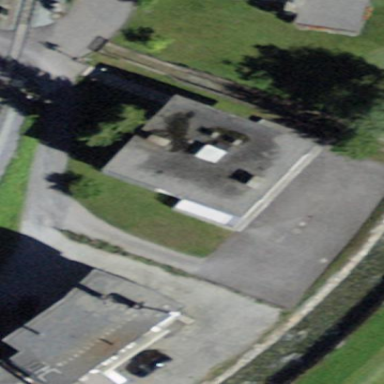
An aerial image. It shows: Building with flat roof.